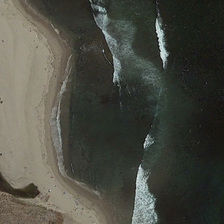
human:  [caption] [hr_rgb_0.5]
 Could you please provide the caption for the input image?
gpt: several white waves in green ocean are near yellow beach .

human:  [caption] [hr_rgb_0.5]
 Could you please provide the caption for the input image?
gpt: several white waves in green ocean are near yellow beach .

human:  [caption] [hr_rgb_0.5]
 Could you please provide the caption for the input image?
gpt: several white waves in green ocean are near yellow beach .

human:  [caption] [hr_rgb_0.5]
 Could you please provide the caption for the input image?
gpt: several white waves in green ocean are near yellow beach .

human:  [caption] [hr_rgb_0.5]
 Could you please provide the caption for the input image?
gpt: several white waves in green ocean are near yellow beach .